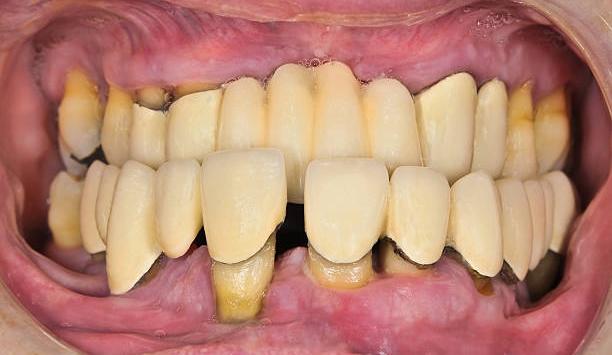
Condition: Gingivitis